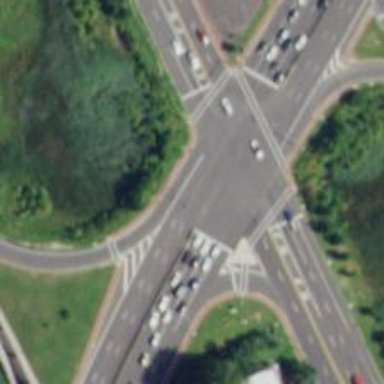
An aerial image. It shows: Junction.